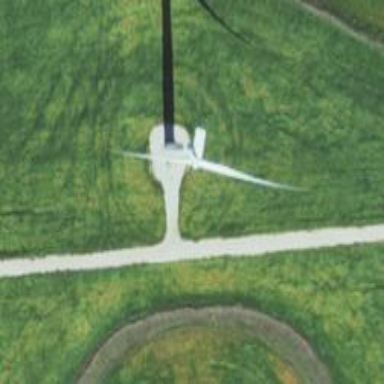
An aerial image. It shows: Wind generator in the form of horizontal axis wind turbine.